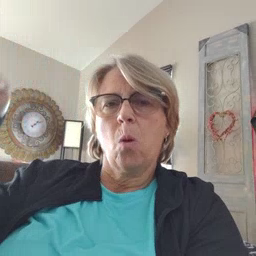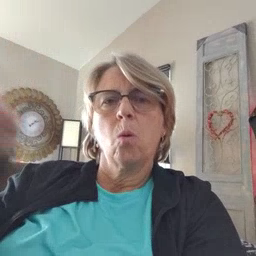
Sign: hello